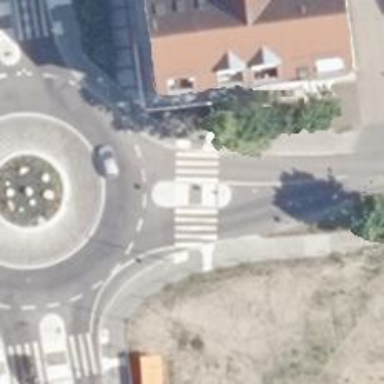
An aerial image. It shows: Uncontrolled zebra crossing with pedestrian island.